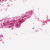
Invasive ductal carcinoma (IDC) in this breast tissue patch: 0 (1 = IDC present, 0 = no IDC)